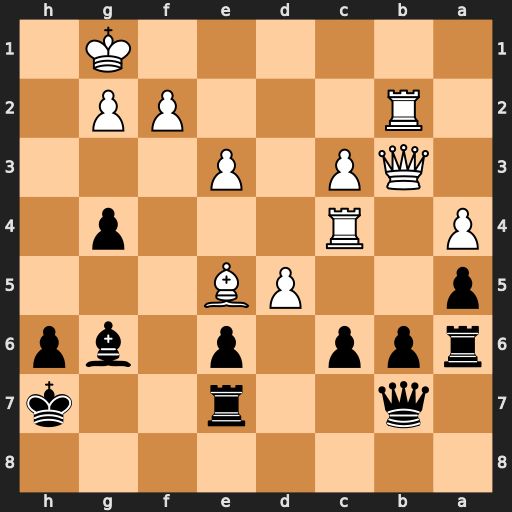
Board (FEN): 8/1q2r2k/rpp1p1bp/p2PB3/P1R3p1/1QP1P3/1R3PP1/6K1
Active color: b
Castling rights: -
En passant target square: -
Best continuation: exd5 Rxg4 Rxe5